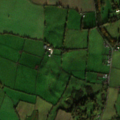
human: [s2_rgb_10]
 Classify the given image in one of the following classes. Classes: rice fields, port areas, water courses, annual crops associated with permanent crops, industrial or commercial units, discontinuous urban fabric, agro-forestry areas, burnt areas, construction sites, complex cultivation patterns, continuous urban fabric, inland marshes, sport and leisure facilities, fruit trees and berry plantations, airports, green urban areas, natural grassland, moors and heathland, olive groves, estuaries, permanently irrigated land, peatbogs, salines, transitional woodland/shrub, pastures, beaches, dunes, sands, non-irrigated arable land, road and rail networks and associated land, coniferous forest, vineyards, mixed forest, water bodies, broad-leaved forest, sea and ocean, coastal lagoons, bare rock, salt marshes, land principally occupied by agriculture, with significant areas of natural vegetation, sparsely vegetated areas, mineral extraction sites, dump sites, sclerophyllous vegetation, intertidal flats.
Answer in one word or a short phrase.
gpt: non-irrigated arable land, pastures